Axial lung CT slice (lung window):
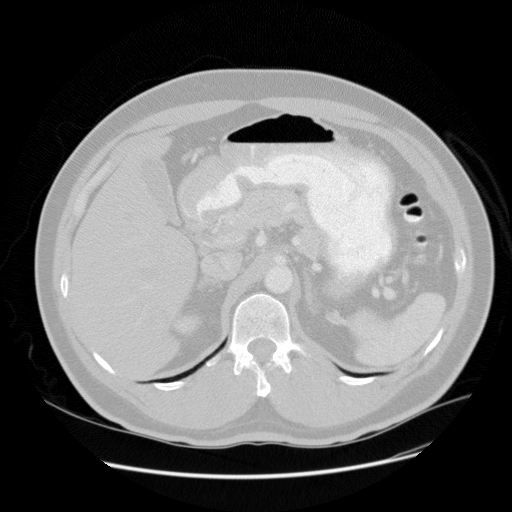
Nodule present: no